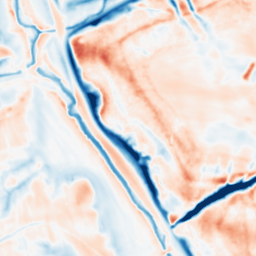
Category: multiscale
Decomposition family: dog_multiscale
Decomposition parameters: sigma_ratio: 2
n_scales: 3
base_sigma: 1
Upsampling method: bicubic
Upsampling parameters: scale: 4
Upsampling scale: 4